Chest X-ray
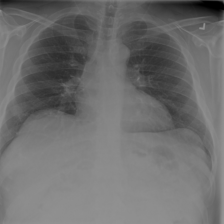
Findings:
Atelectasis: negative
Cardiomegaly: negative
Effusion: negative
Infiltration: negative
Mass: negative
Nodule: negative
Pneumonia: negative
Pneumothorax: negative
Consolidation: negative
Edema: negative
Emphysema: negative
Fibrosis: negative
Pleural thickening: negative
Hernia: negative